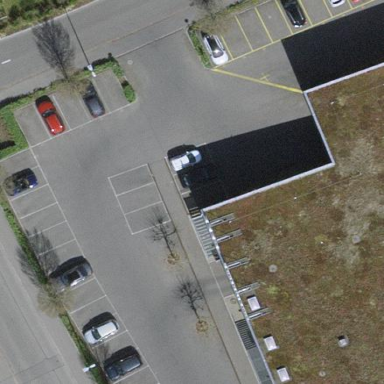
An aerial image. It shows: Parking area with surface.